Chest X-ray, PA view. Patient: 38 years old, sex F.
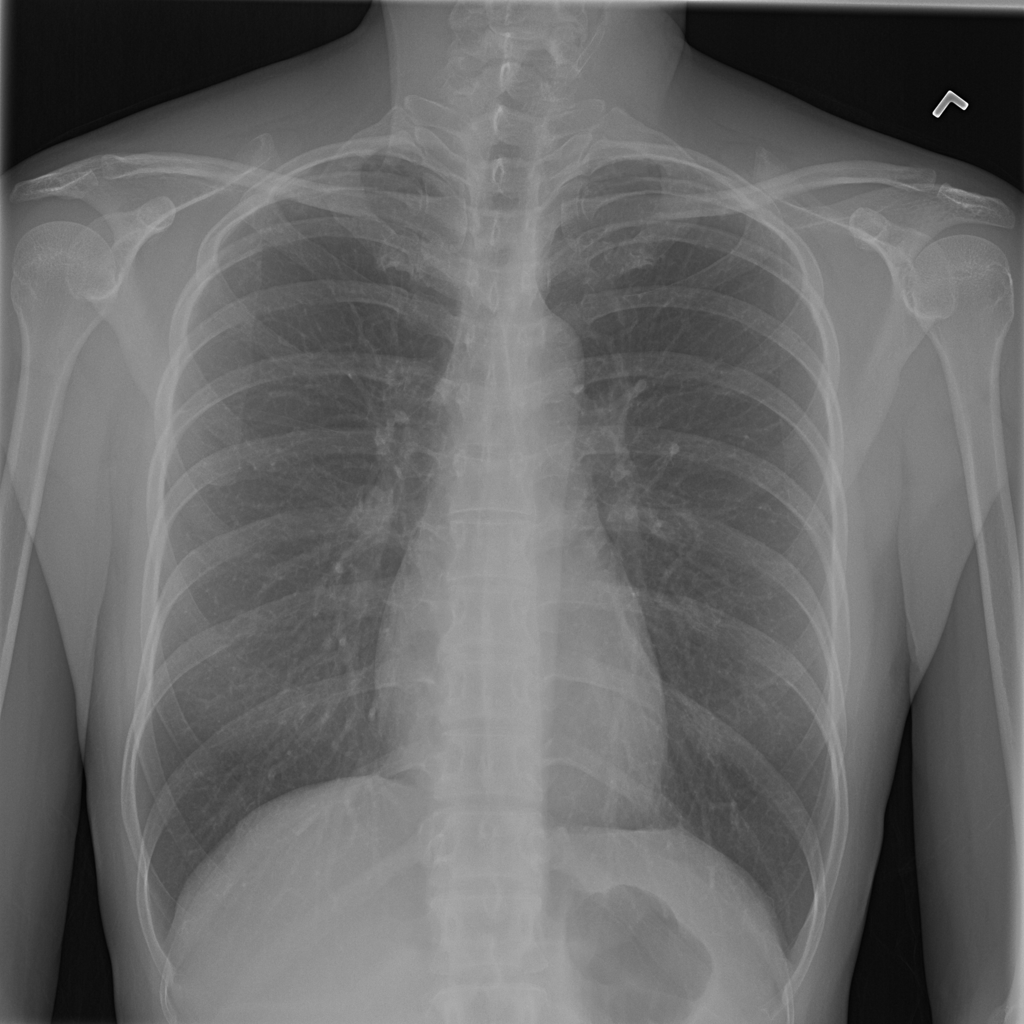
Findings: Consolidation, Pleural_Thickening